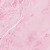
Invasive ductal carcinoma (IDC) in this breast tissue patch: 0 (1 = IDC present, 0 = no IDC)